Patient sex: F
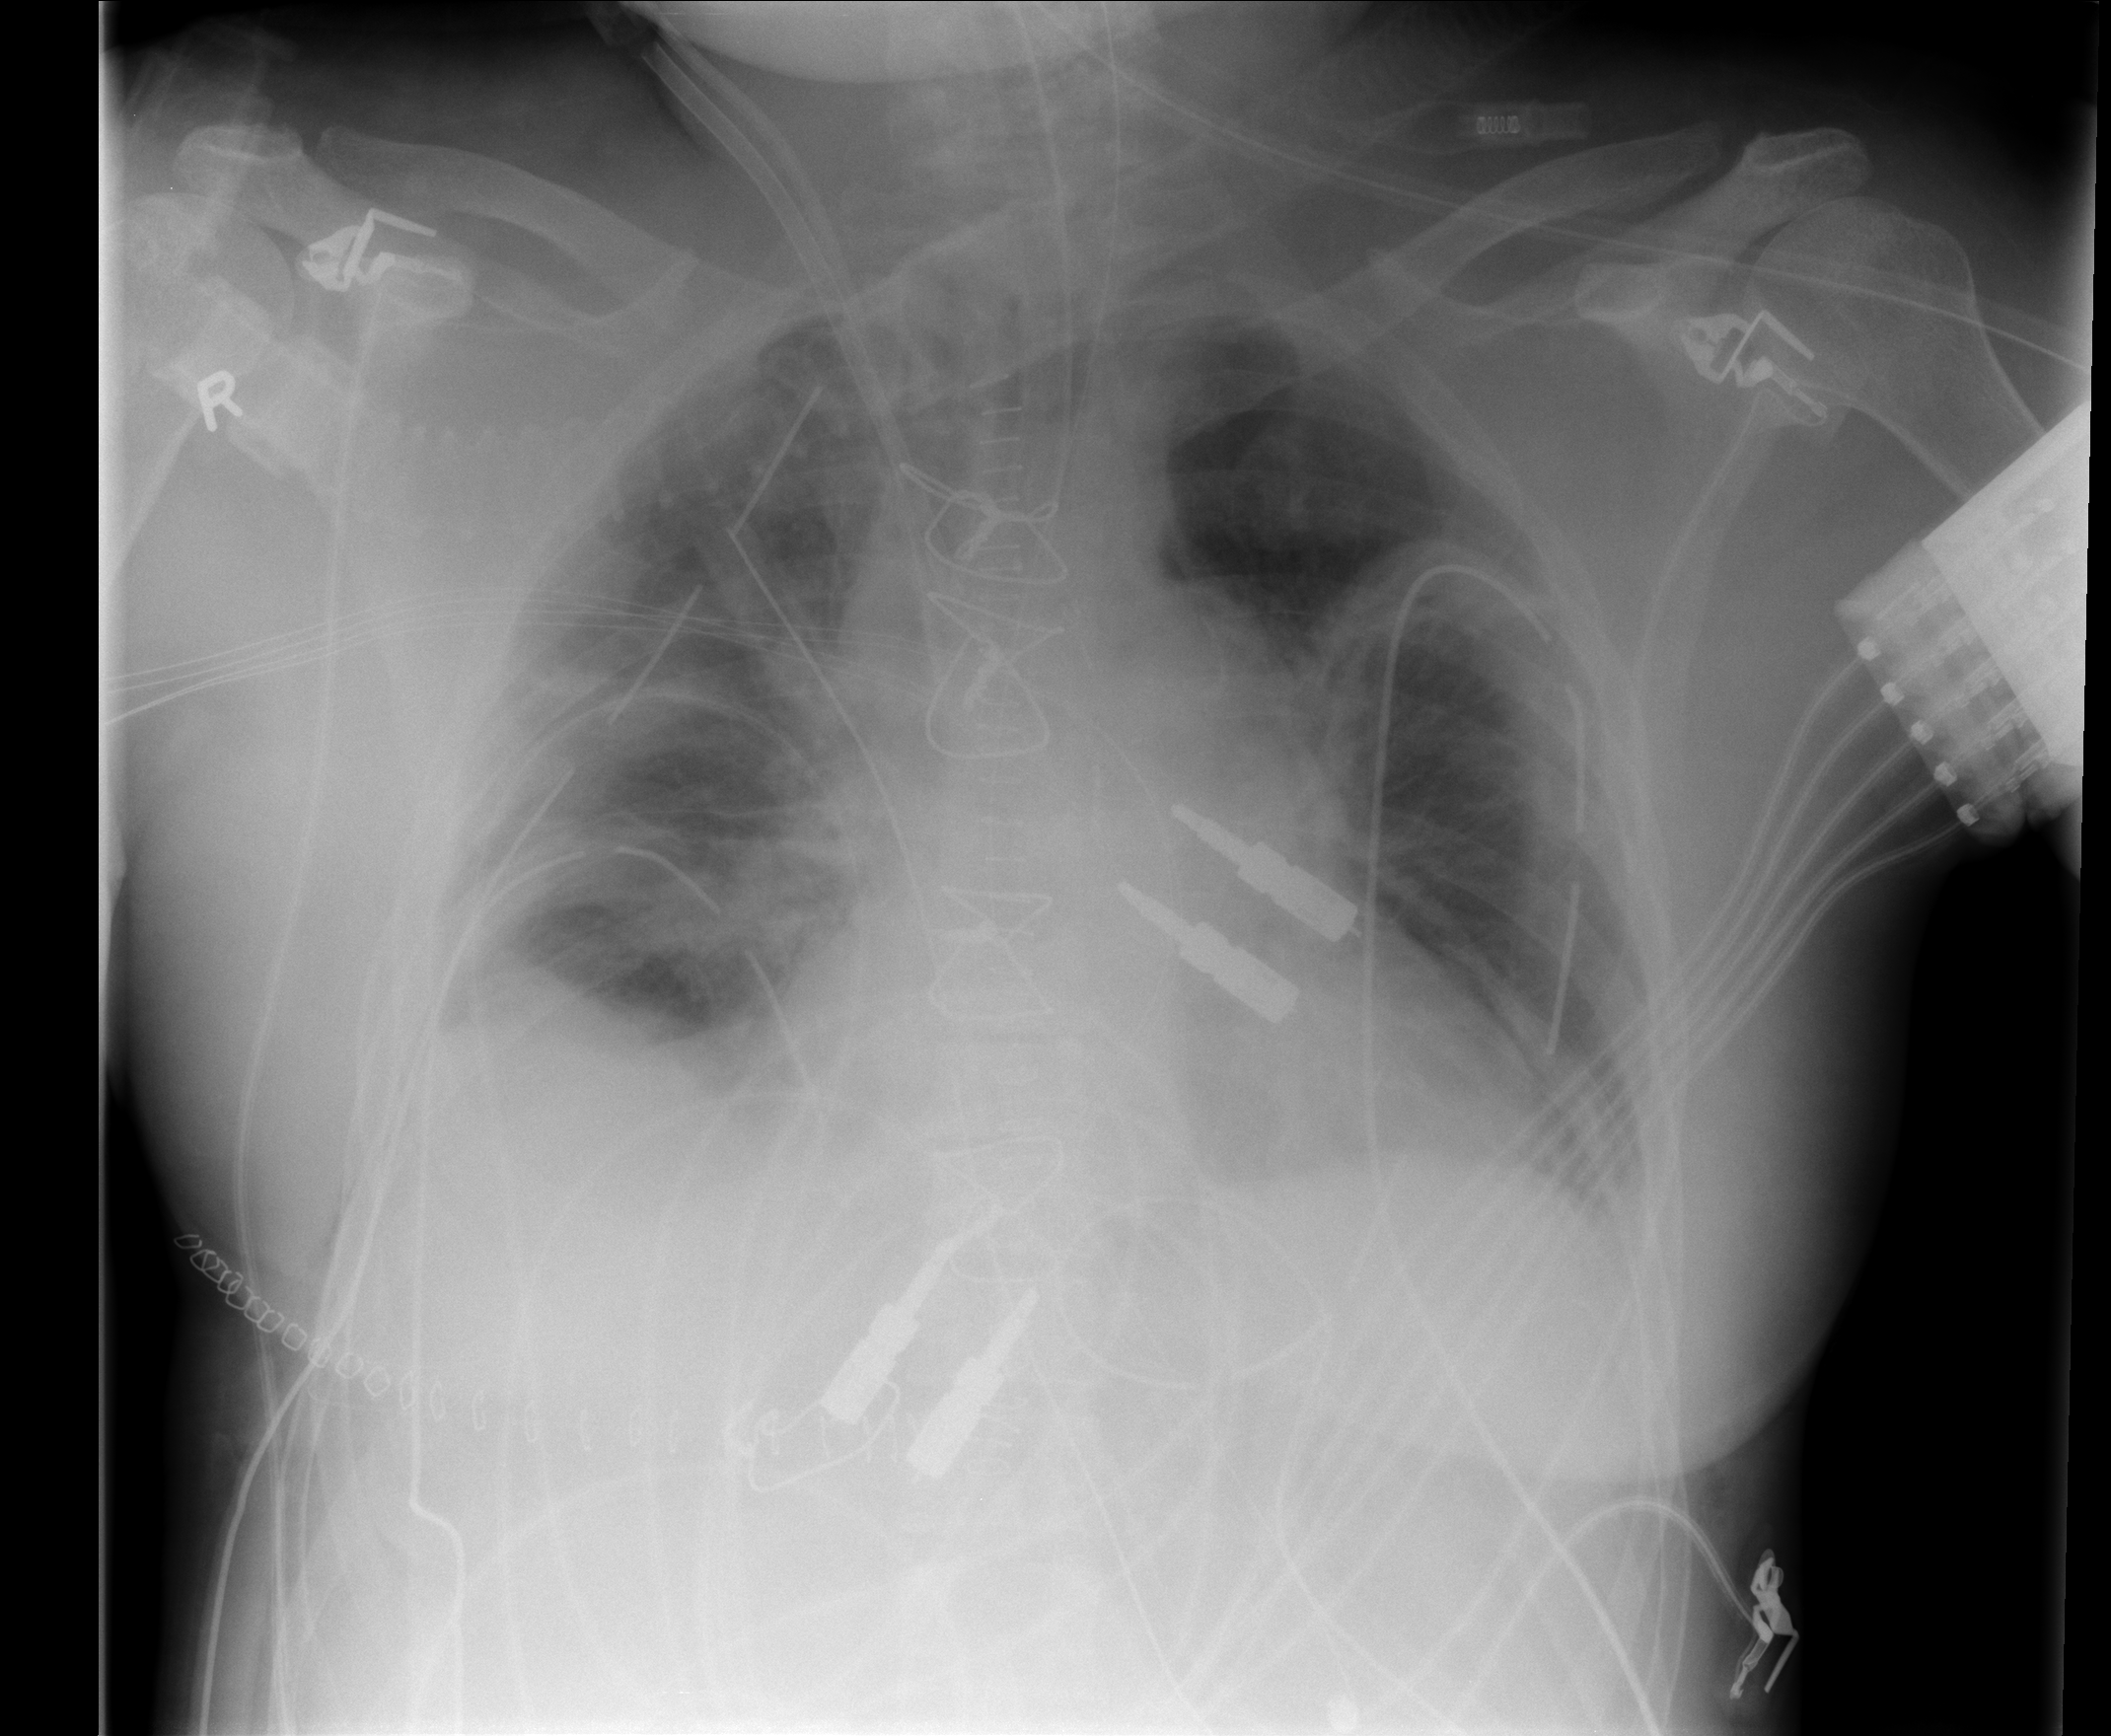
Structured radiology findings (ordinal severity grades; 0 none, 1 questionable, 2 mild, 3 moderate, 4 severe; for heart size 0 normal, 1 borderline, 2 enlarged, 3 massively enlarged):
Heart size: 2
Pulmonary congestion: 2
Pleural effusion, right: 2
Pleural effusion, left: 2
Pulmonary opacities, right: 0
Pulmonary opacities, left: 0
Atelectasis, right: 2
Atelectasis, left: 2